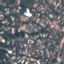
Land use / land cover: Residential